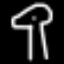
Label: mushroom